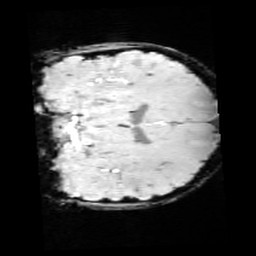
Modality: SWI
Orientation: coronal
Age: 10
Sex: female
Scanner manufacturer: siemens
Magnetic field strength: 3 T
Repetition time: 0.027 s
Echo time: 0.02 s